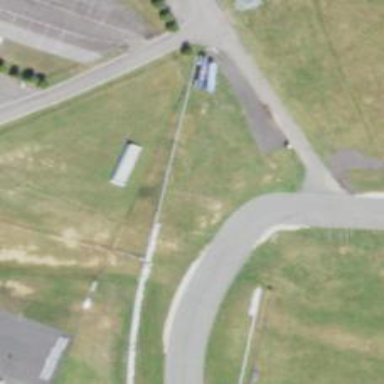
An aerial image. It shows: Raceway for motor sports.